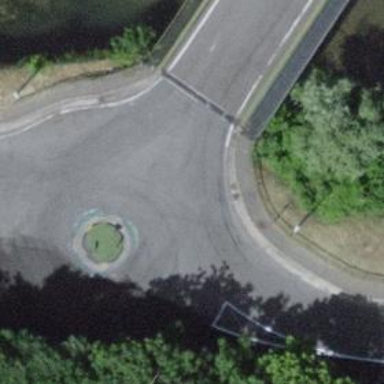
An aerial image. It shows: Tertiary road with asphalt surface leading to roundabout.